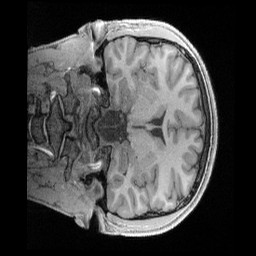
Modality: T1w
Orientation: coronal
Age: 23
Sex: male
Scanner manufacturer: siemens
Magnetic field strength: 3 T
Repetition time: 2.4 s
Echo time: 0.00241 s